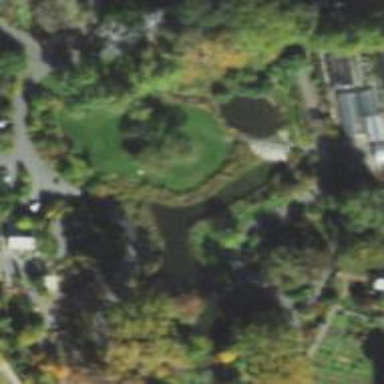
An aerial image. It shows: Garden area designated for leisure land.